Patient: sex M, age 46
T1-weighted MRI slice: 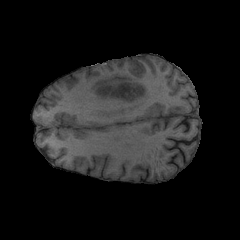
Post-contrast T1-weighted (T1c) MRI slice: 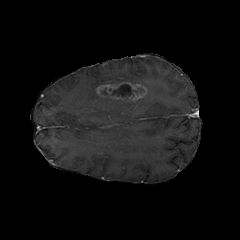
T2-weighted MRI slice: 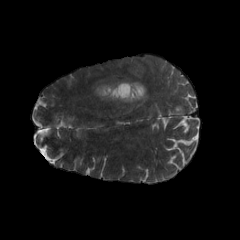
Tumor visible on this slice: yes
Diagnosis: Glioblastoma, IDH-wildtype
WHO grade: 4